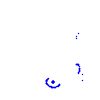
Particle: proton